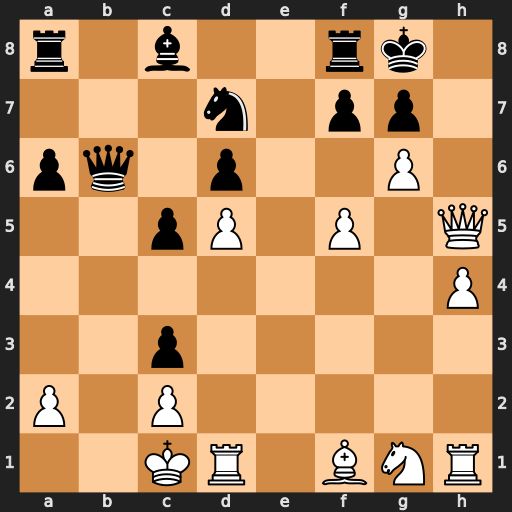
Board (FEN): r1b2rk1/3n1pp1/pq1p2P1/2pP1P1Q/7P/2p5/P1P5/2KR1BNR
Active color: w
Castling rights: -
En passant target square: -
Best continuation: Qh7#